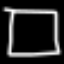
Label: square